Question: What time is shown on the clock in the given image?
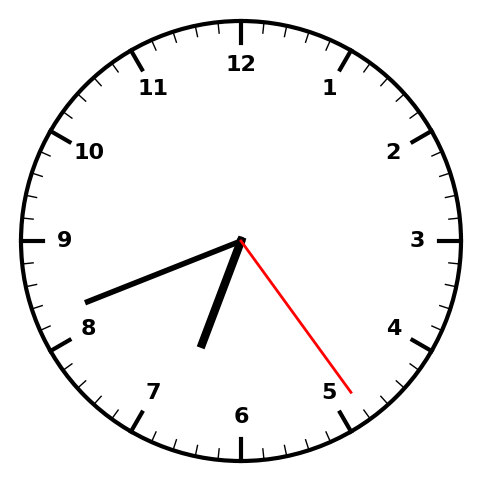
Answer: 06:41:24